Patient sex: M
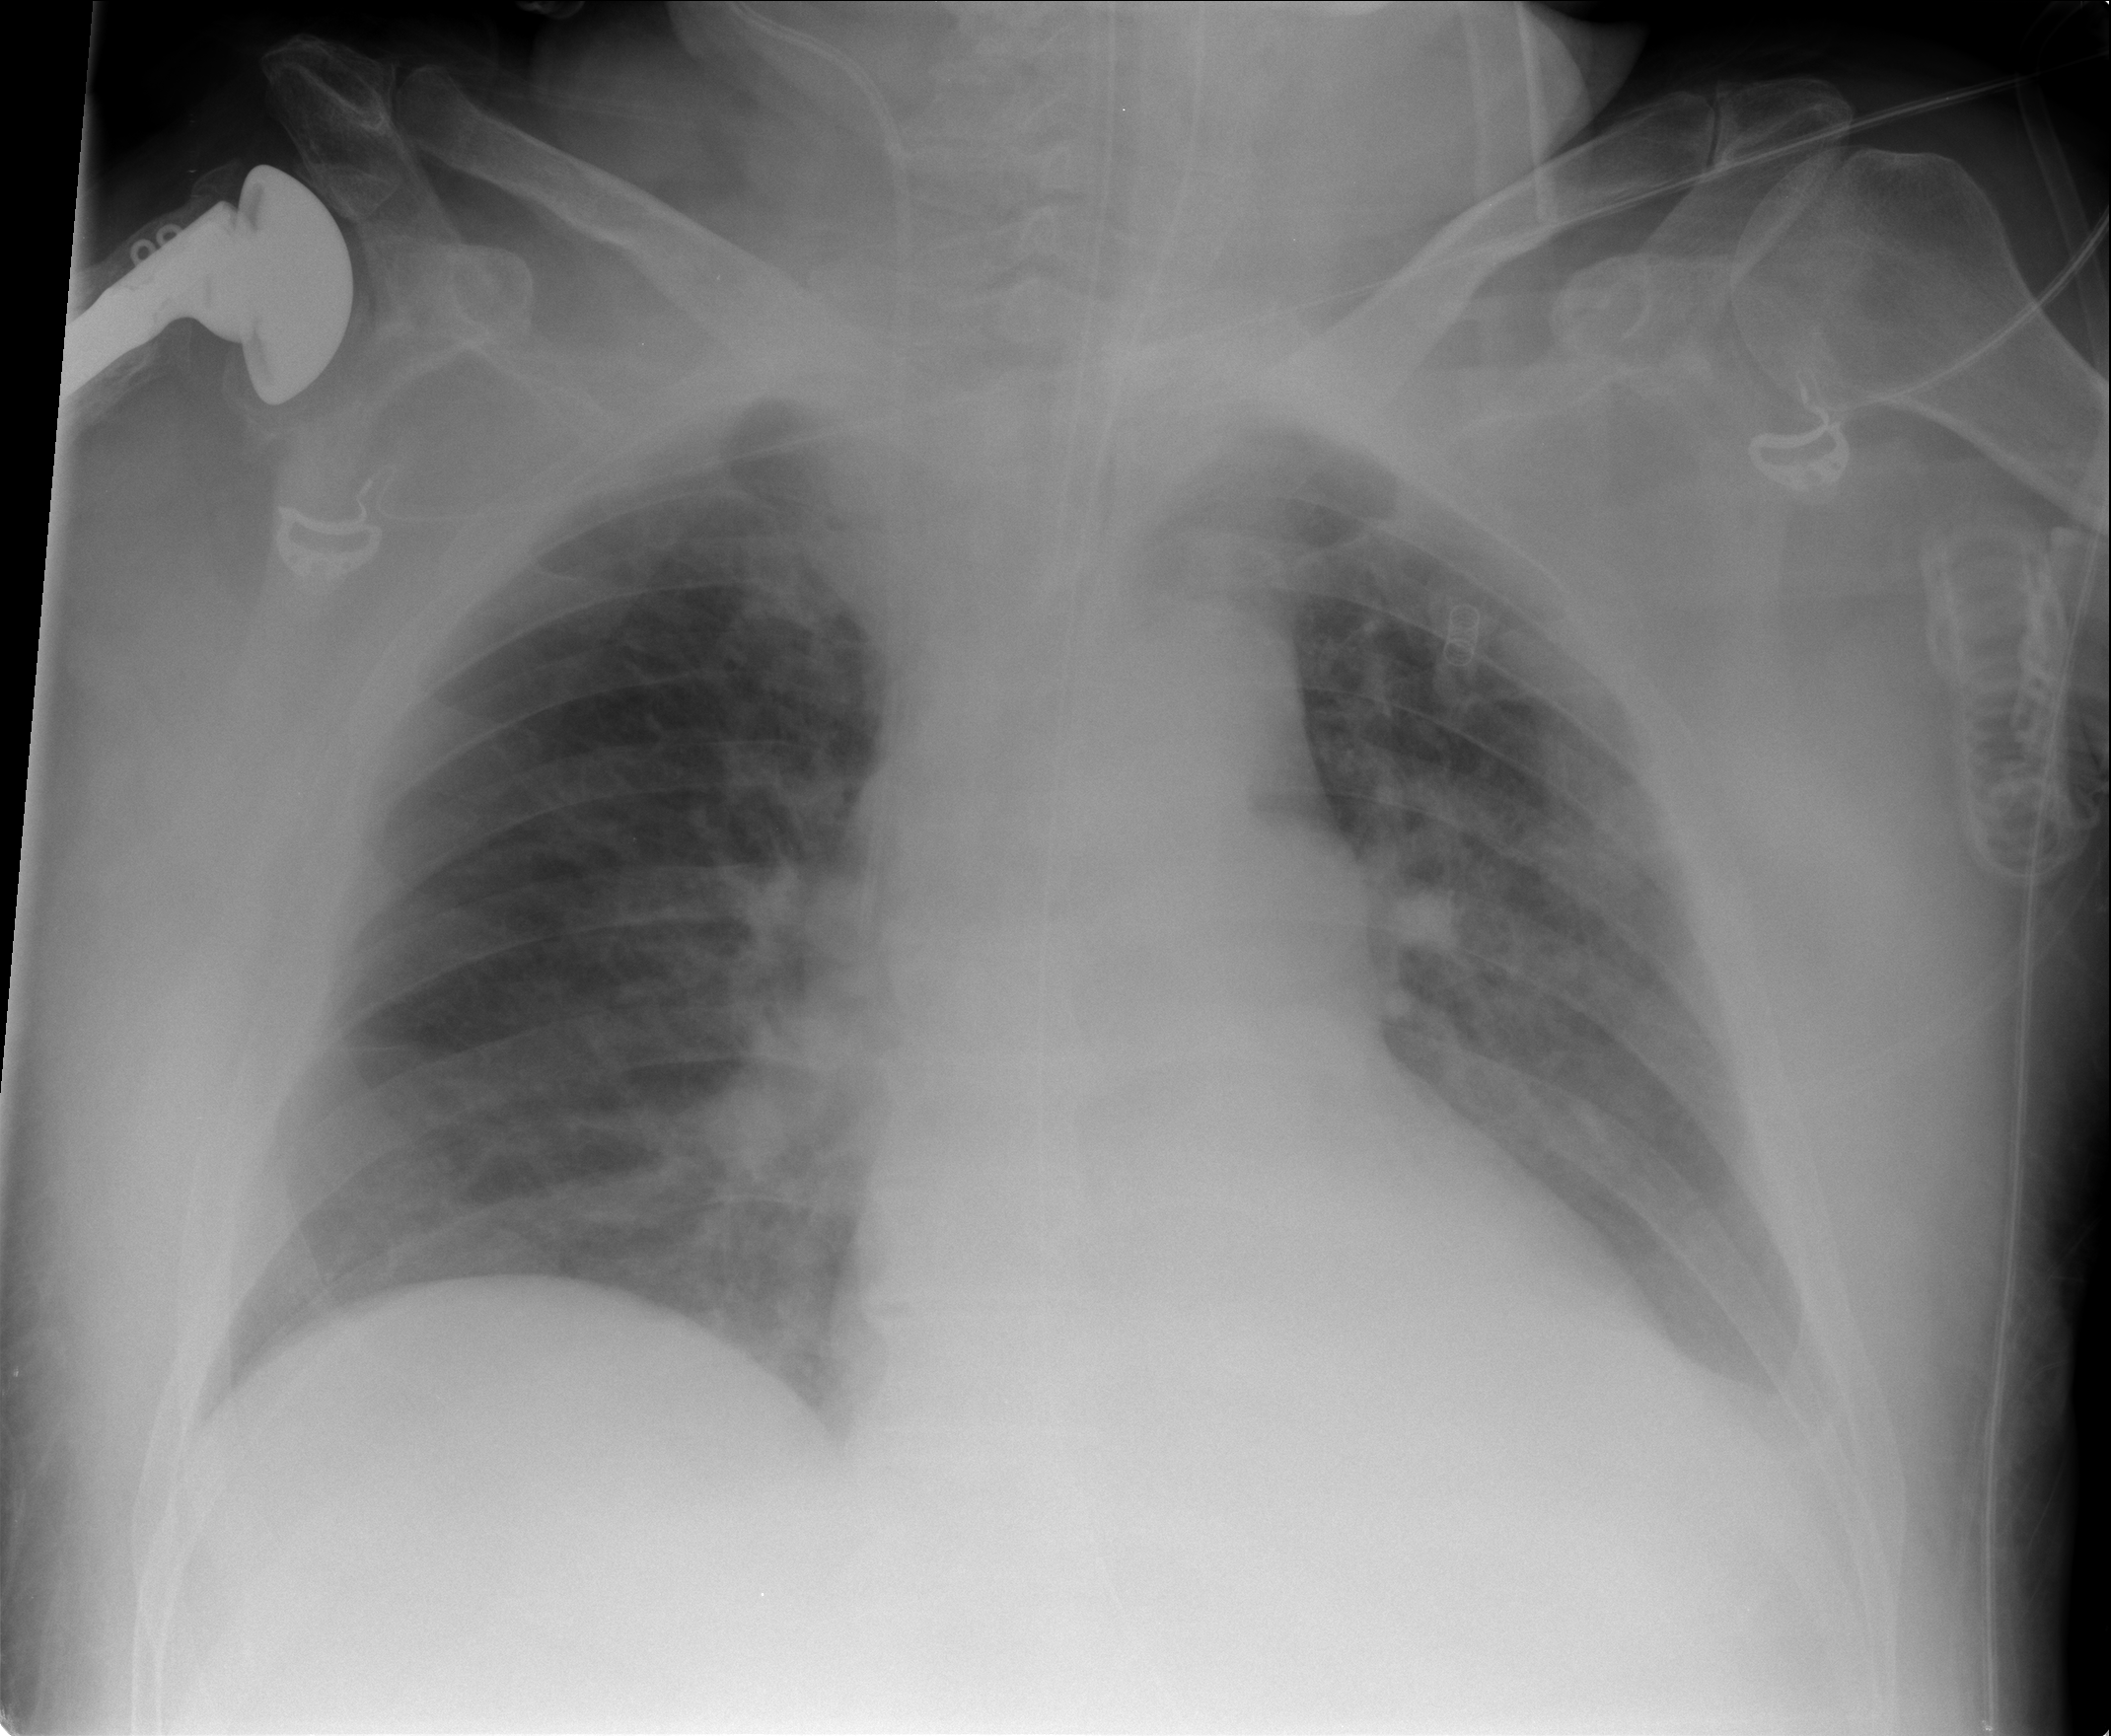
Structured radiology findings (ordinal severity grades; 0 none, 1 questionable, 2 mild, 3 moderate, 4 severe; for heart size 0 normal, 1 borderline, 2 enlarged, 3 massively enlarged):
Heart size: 0
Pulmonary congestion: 2
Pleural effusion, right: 0
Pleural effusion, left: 2
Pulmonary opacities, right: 2
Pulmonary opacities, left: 0
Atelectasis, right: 2
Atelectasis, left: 2